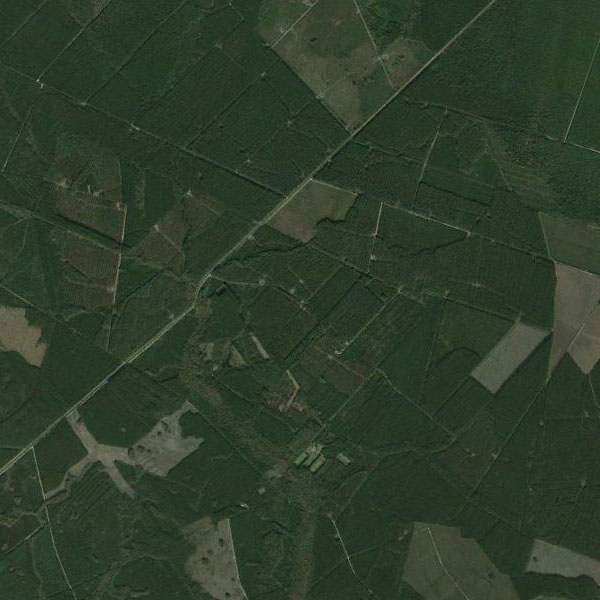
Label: Farmland